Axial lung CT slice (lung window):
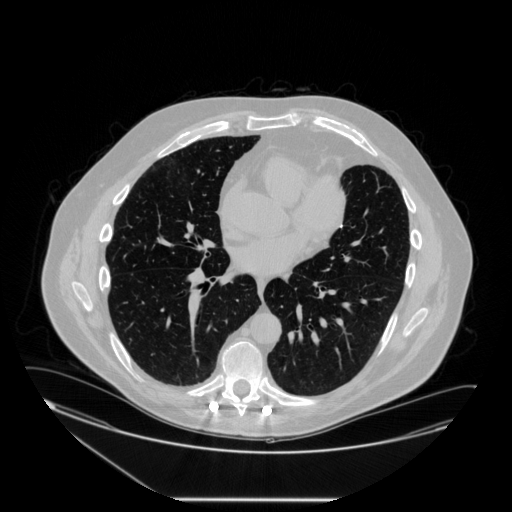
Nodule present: no